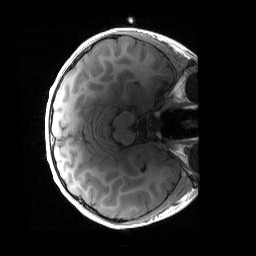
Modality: T1w
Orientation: axial
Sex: male
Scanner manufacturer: siemens
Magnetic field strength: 3 T
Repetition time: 1.9 s
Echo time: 0.00243 s